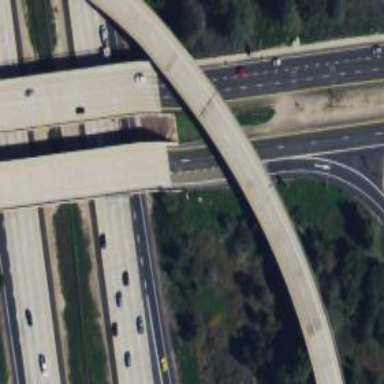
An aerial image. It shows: Primary highway bridge.